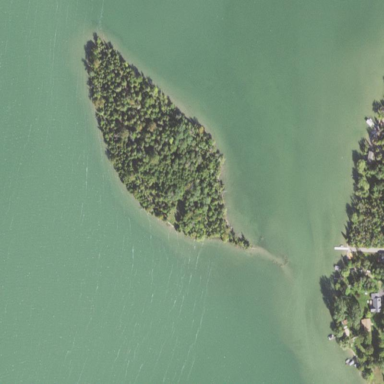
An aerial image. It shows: Islet.